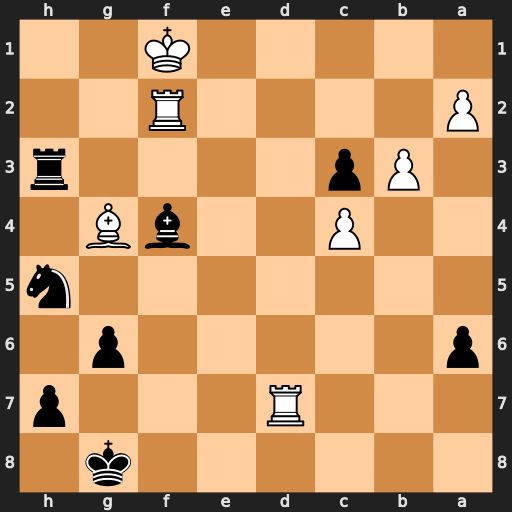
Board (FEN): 6k1/3R3p/p5p1/7n/2P2bB1/1Pp4r/P4R2/5K2
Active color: b
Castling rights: -
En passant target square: -
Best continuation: Rh1+ Kg2 Rh2+ Kf3 Rxf2+ Kxf2 c2